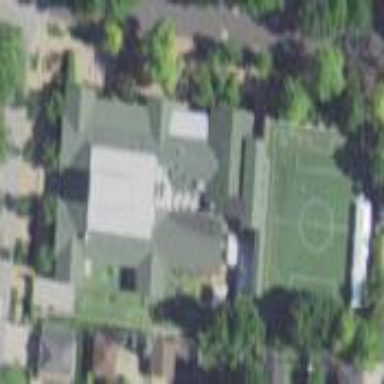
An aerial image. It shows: School.